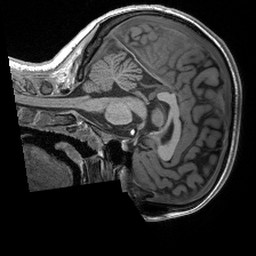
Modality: T1w
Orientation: sagittal
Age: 18
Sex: female
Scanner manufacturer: siemens
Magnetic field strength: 3 T
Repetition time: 2.4 s
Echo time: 0.00191 s